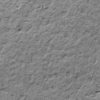
Label: not_dusty